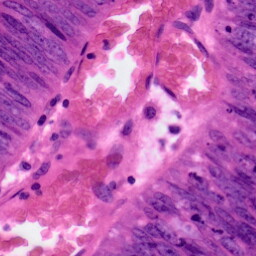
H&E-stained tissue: Colon